Aerial crown-view tile of a tropical tree (Barro Colorado Island, Panama), acquired 20250414:
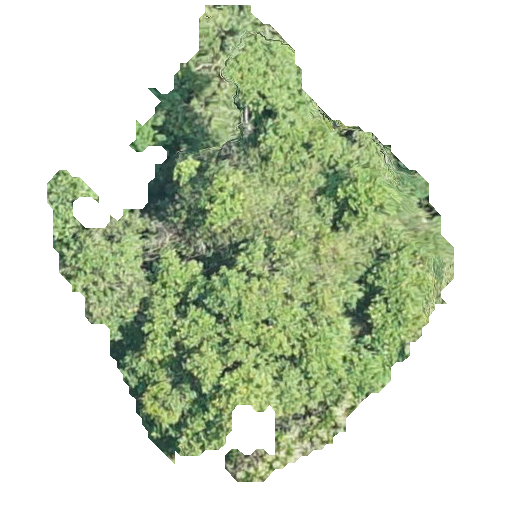
Species: Hieronyma alchorneoides
GBIF accepted scientific name: Hieronyma alchorneoides
Crown area: 160.94 m²